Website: slack
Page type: payment
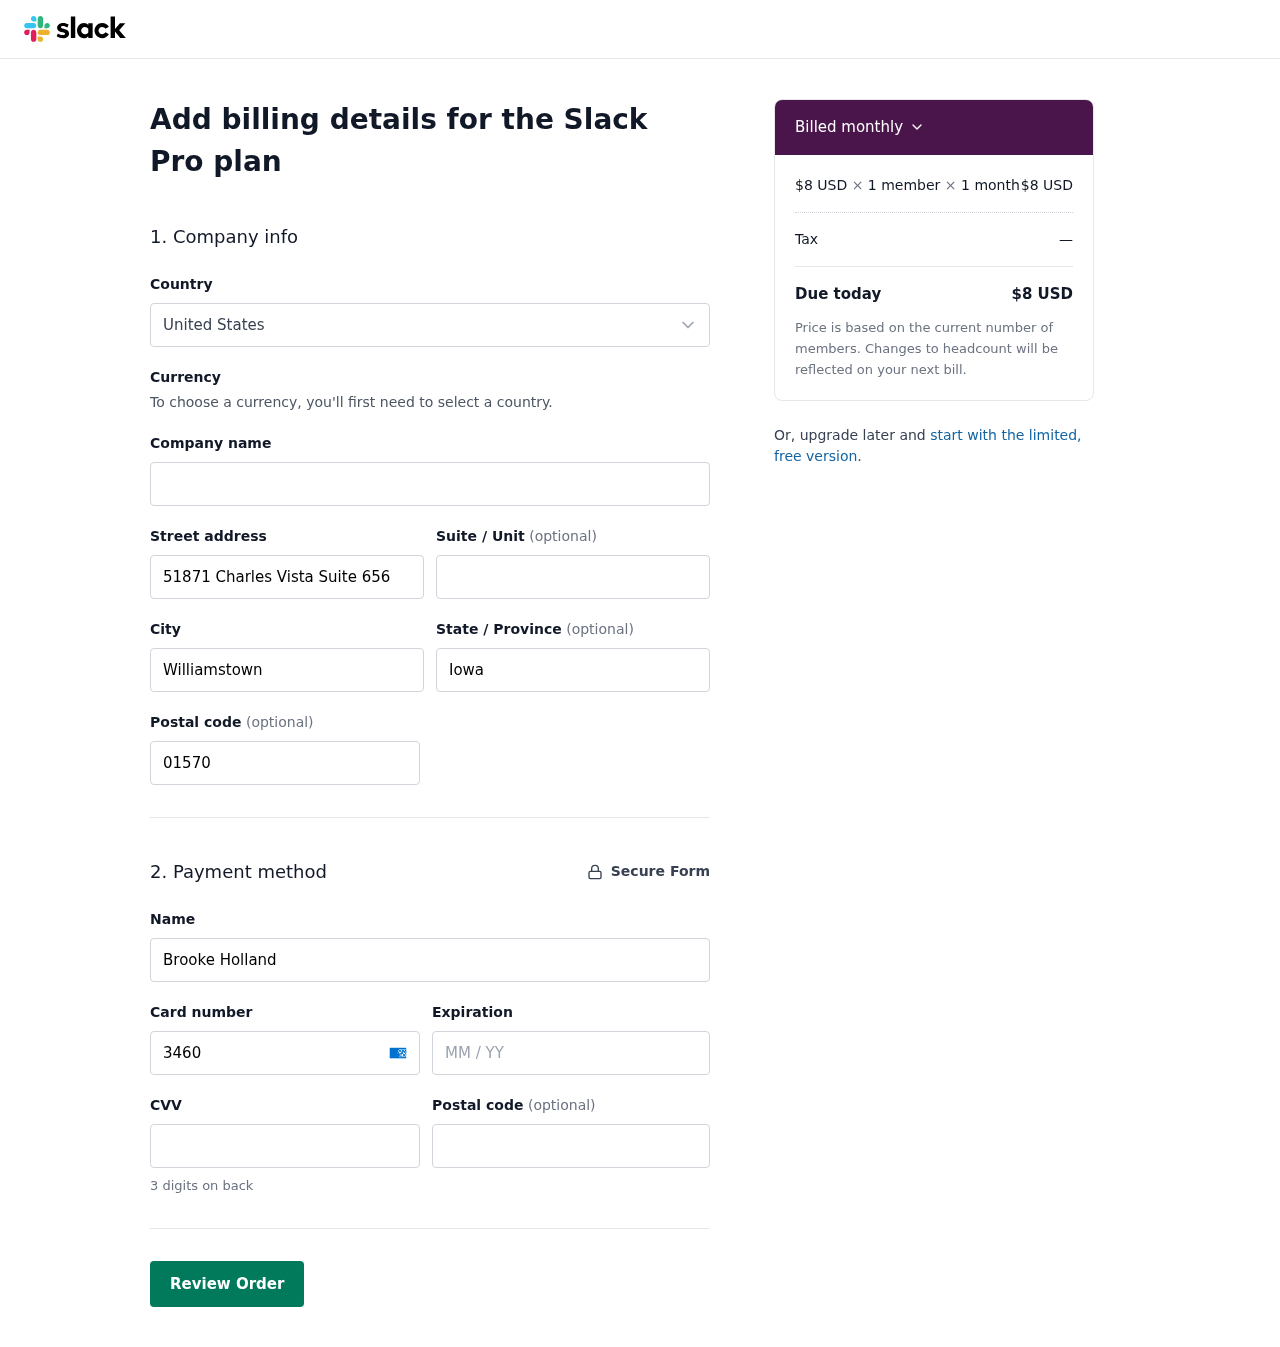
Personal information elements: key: PII_COUNTRY
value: United States
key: PII_STREET
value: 51871 Charles Vista Suite 656
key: PII_CITY
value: Williamstown
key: PII_STATE
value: Iowa
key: PII_POSTCODE
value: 01570
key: PII_FULLNAME
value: Brooke Holland
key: PII_CARD_NUMBER
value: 3460 2299 8327 602
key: PII_CARD_EXPIRY
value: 08/30
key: PII_CARD_CVV
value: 1866
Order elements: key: ORDER_PRICE_PER_MEMBER
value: $8 USD
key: ORDER_NUM_MEMBERS
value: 1 member
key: ORDER_NUM_MONTHS
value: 1 month
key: ORDER_SUBTOTAL
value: $8 USD
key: ORDER_TAX
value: —
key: ORDER_TOTAL
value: $8 USD